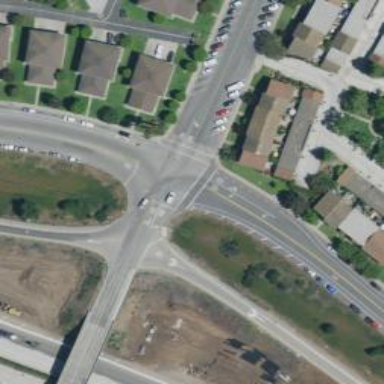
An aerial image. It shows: Road with stop sign.